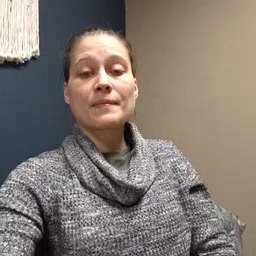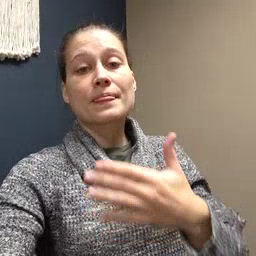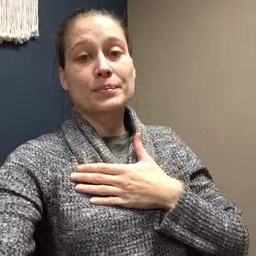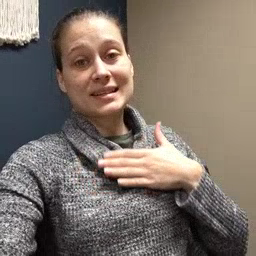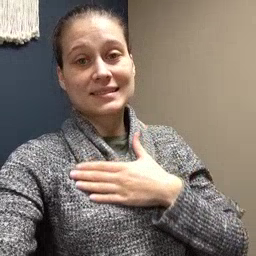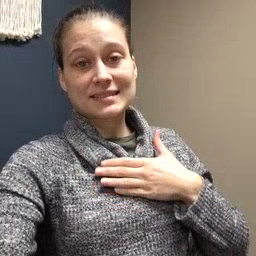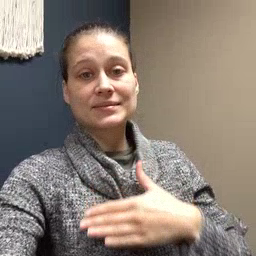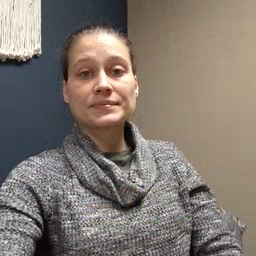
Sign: please